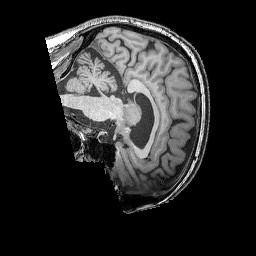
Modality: T1w
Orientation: sagittal
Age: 64
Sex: male
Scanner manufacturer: siemens
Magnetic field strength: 3 T
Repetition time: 2.25 s
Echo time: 0.00411 s